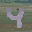
Label: 4